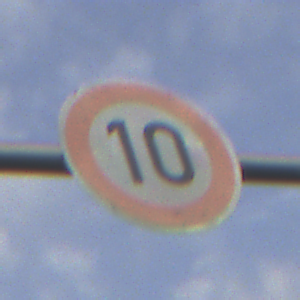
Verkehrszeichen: Geschwindigkeit10
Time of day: MorningAfternoon
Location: Outdoor (Suburban)
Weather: PartlyCloudy
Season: NotSpecified
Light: Natural